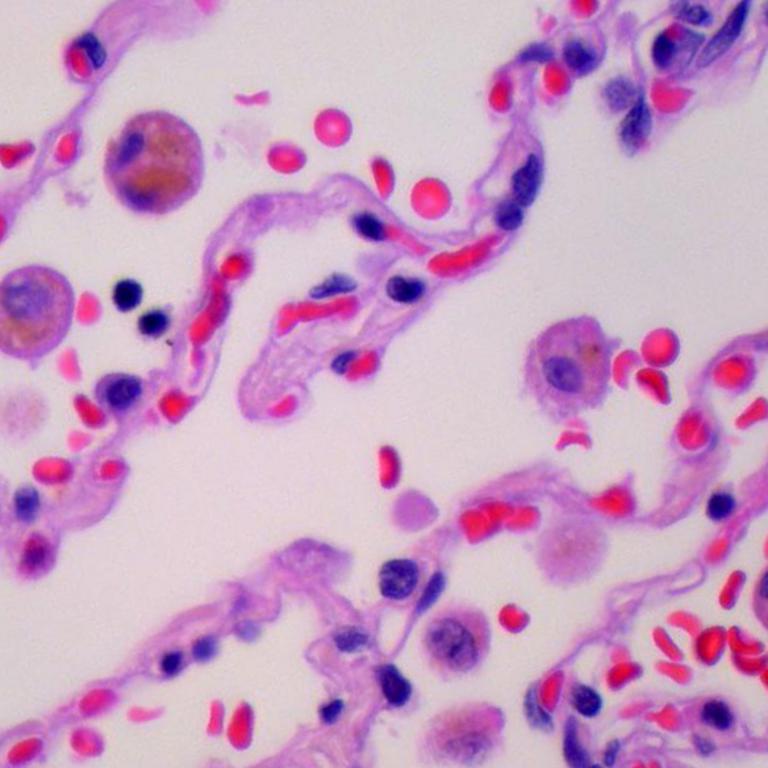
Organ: lung
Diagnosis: benign